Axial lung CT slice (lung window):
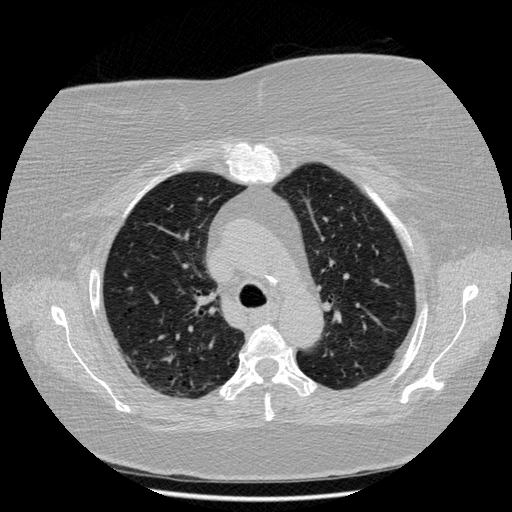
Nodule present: no